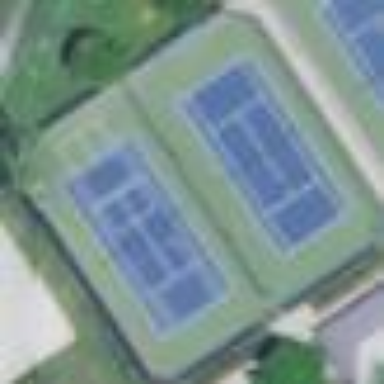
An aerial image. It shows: Tennis court on pitch designated for leisure land.